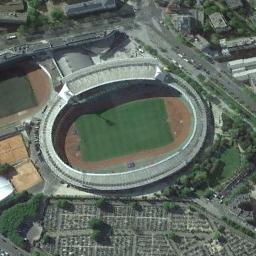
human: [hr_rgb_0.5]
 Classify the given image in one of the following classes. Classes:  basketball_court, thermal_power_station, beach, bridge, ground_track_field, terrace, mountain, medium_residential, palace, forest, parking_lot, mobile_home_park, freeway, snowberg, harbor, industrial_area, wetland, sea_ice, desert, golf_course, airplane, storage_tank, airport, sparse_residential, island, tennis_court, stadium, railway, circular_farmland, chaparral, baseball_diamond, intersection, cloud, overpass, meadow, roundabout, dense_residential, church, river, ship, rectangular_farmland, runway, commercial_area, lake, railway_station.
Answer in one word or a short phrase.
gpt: stadium